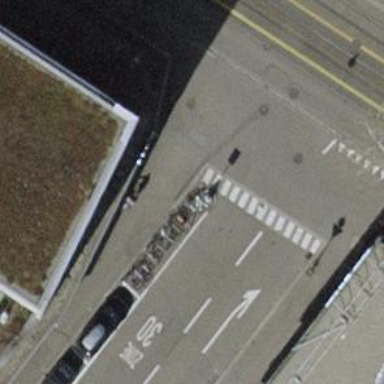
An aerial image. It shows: Bicycle parking area with stands available.